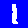
Digit: 1